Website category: game
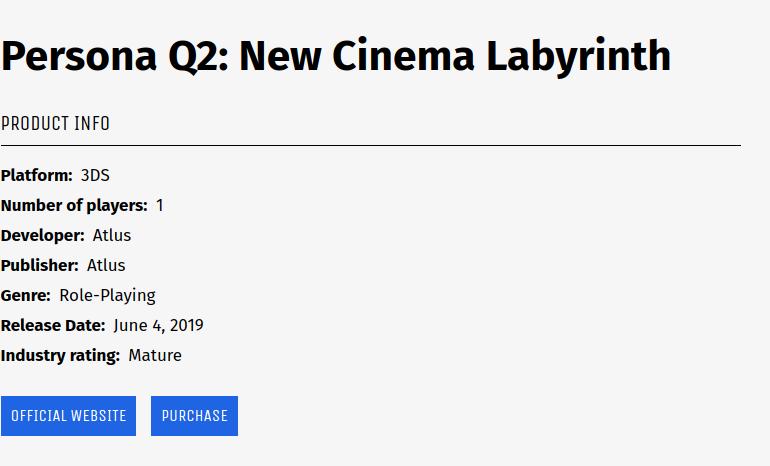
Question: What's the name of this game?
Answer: Persona Q2: New Cinema Labyrinth

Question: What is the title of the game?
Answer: Persona Q2: New Cinema Labyrinth

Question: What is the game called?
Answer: Persona Q2: New Cinema Labyrinth

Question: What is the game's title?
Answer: Persona Q2: New Cinema Labyrinth

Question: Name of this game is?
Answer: Persona Q2: New Cinema Labyrinth

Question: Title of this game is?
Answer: Persona Q2: New Cinema Labyrinth

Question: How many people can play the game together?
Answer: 1

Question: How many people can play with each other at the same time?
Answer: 1

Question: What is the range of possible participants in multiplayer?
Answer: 1

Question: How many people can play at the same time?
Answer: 1

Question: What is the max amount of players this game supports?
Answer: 1

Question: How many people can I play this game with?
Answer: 1

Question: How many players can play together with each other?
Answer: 1

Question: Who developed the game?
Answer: Atlus

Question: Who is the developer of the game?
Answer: Atlus

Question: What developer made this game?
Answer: Atlus

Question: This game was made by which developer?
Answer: Atlus

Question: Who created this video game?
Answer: Atlus

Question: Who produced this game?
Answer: Atlus

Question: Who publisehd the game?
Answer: Atlus

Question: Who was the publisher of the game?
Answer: Atlus

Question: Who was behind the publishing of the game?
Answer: Atlus

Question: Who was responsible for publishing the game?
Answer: Atlus

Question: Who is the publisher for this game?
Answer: Atlus

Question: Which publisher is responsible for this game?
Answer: Atlus

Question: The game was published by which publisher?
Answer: Atlus

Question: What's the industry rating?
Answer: Mature

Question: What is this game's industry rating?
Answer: Mature

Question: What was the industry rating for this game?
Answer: Mature

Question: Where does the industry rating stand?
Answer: Mature

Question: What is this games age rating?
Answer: Mature

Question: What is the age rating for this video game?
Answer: Mature

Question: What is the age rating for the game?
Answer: Mature

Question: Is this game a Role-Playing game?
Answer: yes

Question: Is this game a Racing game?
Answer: no

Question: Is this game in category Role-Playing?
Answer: yes

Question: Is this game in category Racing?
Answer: no

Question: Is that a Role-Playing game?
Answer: yes

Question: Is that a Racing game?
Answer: no

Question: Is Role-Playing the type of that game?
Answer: yes

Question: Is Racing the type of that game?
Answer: no

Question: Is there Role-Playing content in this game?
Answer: yes

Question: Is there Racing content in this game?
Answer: no

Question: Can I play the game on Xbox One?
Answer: no

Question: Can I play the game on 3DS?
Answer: yes

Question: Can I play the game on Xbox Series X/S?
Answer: no

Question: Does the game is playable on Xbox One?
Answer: no

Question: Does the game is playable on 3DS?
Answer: yes

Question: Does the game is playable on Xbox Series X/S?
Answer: no

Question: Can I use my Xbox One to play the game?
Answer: no

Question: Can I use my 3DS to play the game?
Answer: yes

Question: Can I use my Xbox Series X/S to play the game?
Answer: no

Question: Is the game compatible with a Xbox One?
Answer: no

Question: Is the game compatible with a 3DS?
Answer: yes

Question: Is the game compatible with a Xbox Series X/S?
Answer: no